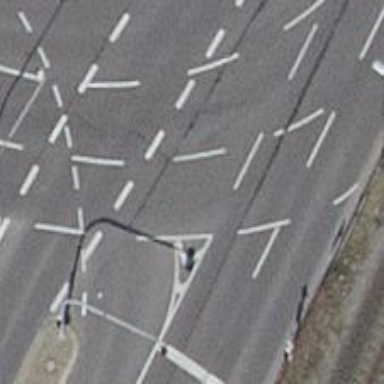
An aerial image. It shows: Road with traffic signals.